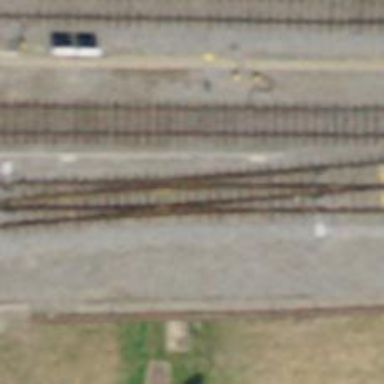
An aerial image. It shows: Railway crossing.